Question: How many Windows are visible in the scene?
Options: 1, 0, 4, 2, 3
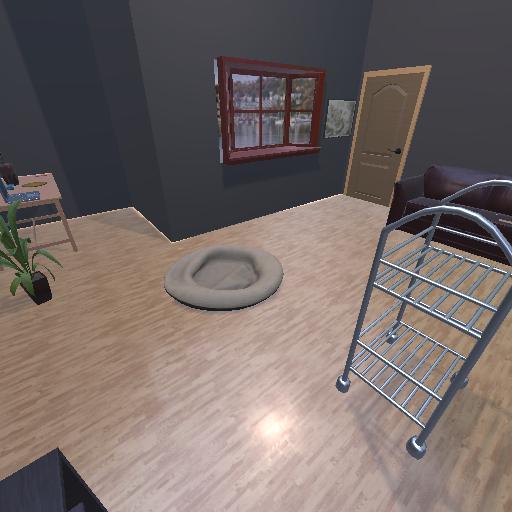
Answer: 1